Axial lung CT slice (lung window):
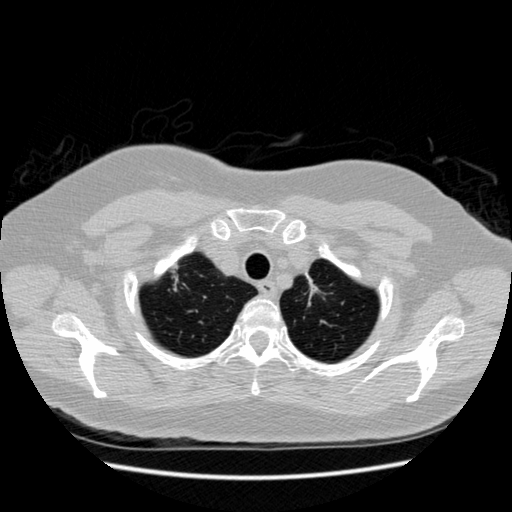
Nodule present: no